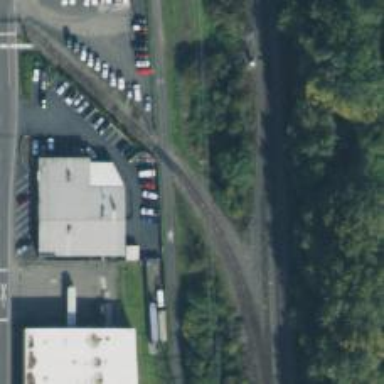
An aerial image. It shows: Railway spur service.